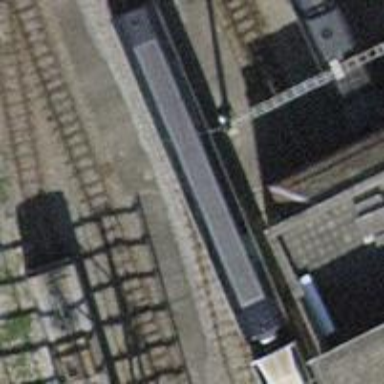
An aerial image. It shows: Narrow-gauge railway yard with one track. The yard is electrified with contact line.